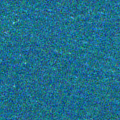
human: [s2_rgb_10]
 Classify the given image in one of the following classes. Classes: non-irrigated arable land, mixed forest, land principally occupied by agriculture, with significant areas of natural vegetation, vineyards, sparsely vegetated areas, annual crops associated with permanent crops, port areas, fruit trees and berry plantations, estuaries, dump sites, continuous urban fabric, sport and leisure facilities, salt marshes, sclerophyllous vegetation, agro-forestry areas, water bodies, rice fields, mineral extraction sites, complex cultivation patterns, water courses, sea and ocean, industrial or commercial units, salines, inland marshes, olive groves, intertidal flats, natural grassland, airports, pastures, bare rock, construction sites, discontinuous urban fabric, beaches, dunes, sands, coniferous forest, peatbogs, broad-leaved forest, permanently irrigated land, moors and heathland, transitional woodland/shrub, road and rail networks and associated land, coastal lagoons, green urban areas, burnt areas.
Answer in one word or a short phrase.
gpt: sea and ocean